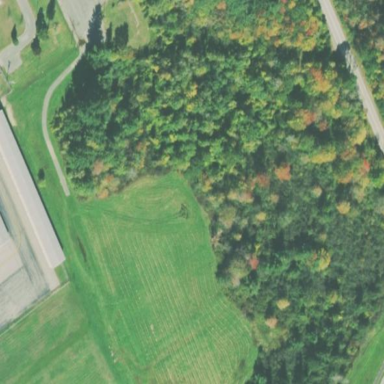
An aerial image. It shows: Forest with mixed leaf types and cycles.